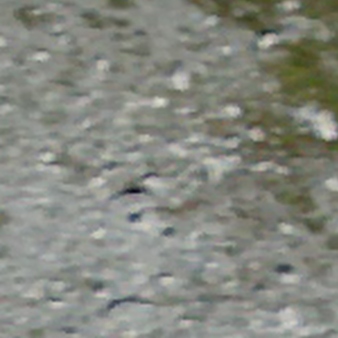
Label: other